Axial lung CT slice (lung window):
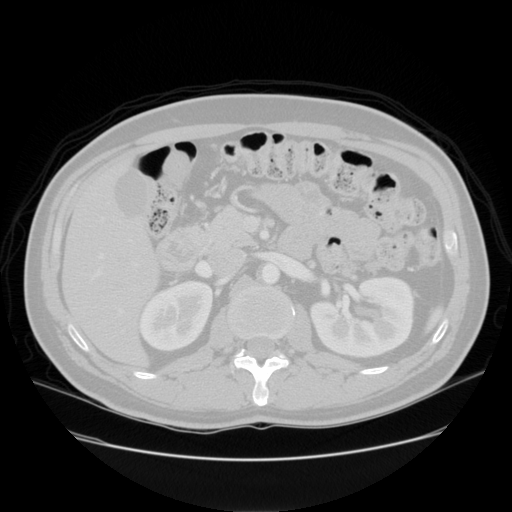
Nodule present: no